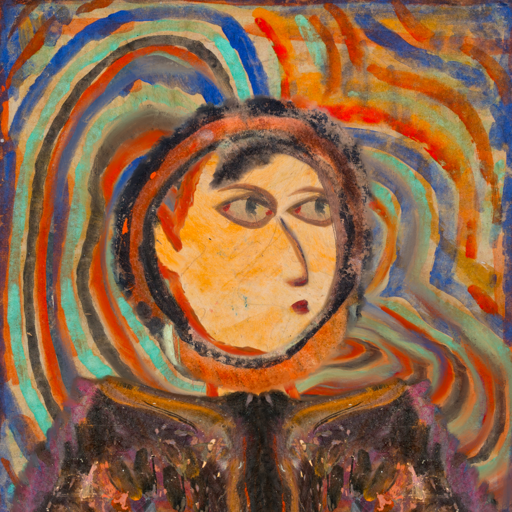
Background: Sisters, Head And Neck Side: Experience, Face Side: GypsyMother, Bust: Gypsy_Queen, Hair Side: Childish, Head Accessory: Blank, Second Necklace: Blank, Necklace: Blank, Baby: Blank